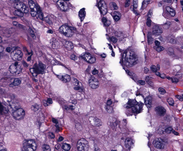
Tumor epithelial tissue: yes
Tumor-associated stroma tissue: no
Normal tissue: no